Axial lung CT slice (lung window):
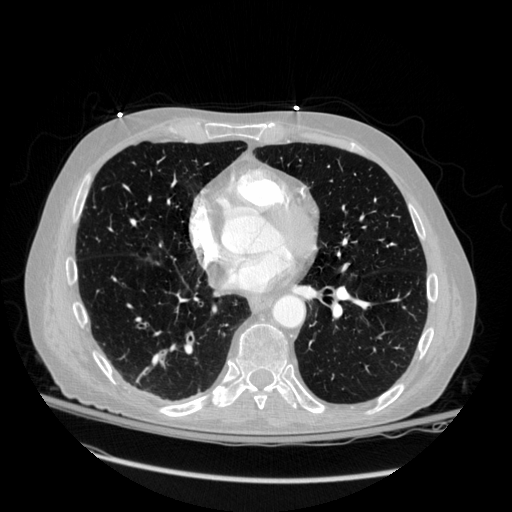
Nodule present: no